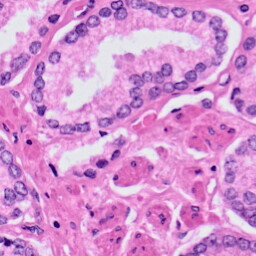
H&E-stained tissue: Prostate